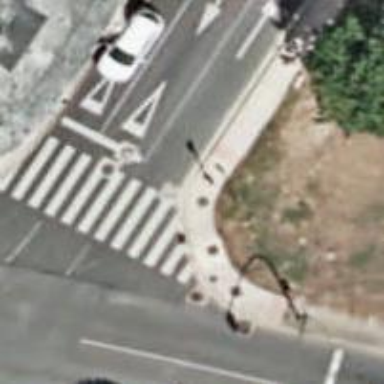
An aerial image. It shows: Road with traffic signals at the crossing.